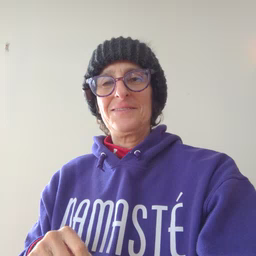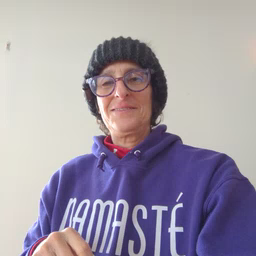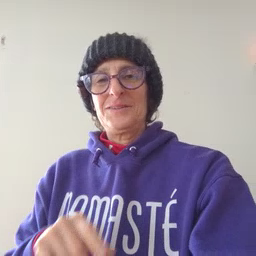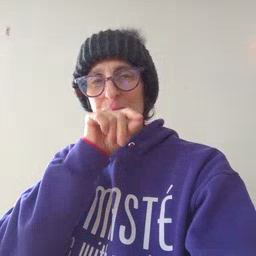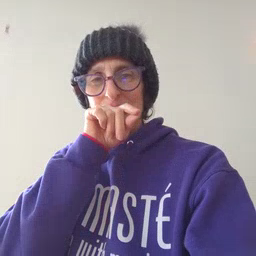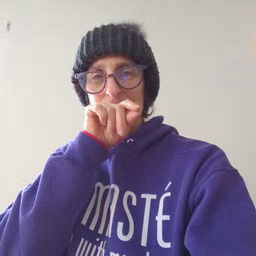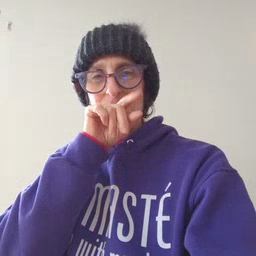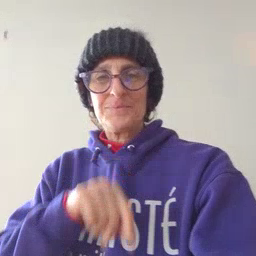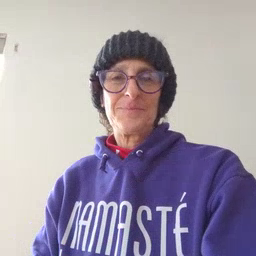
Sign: bird